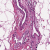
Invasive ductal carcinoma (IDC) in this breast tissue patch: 0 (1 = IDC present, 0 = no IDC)